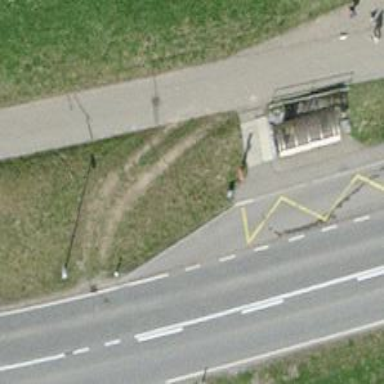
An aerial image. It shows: Bus stop with shelter. It is platform for public transport.